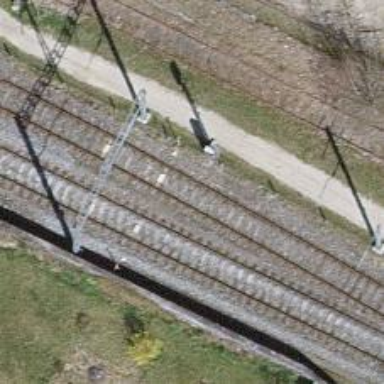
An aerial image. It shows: Railway signal.